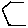
Label: hexagon